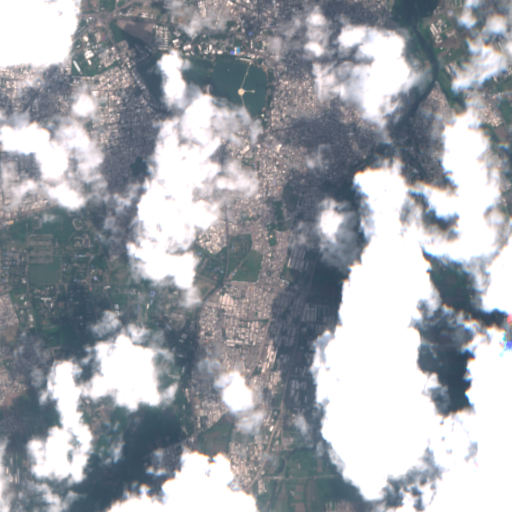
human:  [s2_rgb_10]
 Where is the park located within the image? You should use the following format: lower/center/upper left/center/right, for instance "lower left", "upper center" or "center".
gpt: The park is located in the upper left of the image.
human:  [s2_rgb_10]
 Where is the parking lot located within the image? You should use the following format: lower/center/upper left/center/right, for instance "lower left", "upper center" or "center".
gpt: The parking lot is located in the upper left of the image.
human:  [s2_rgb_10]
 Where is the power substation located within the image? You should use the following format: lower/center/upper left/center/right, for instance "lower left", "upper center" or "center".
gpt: The power substation is located in the lower right of the image.
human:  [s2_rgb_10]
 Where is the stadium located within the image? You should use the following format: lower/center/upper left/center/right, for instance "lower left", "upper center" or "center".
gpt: The stadium is located in the upper left of the image.
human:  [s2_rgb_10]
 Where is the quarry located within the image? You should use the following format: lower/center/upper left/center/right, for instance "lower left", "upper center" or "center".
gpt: There is no quarry in the image.